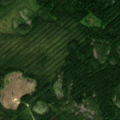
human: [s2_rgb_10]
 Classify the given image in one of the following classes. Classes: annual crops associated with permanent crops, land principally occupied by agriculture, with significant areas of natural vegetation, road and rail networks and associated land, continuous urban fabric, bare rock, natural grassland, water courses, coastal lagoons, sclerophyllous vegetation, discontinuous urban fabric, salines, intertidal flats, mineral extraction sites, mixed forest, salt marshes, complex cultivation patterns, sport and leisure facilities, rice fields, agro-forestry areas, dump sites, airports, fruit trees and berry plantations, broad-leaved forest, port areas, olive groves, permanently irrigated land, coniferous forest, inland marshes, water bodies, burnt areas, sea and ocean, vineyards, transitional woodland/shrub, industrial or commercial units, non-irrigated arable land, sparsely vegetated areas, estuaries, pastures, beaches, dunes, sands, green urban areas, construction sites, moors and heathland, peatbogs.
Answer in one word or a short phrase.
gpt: coniferous forest, mixed forest